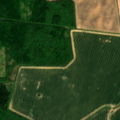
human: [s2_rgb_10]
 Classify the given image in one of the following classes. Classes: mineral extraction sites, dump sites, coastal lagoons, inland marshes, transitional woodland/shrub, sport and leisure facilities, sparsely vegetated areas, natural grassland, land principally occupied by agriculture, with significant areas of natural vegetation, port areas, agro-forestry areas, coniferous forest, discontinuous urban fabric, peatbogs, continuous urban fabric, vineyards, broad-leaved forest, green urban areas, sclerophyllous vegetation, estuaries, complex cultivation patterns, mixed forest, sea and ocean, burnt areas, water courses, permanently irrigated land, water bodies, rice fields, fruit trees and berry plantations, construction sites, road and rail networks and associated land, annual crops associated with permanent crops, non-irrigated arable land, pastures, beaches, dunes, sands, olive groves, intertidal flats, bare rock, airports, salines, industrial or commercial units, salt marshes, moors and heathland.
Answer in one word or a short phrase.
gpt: non-irrigated arable land, broad-leaved forest, transitional woodland/shrub